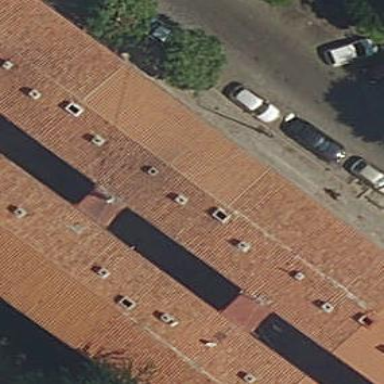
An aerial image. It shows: Apartments building with gabled roof that is oriented across.